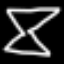
Label: hourglass